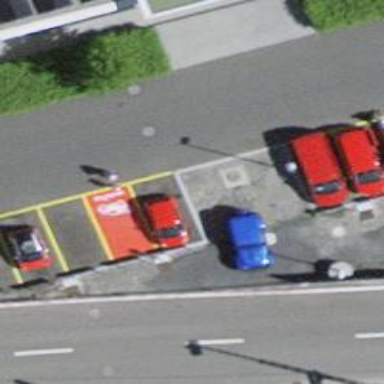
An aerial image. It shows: Car-sharing service available at this location.